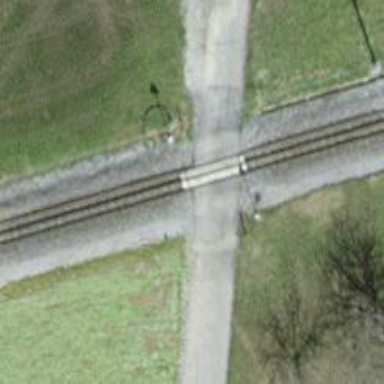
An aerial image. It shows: Level crossing along the railway.